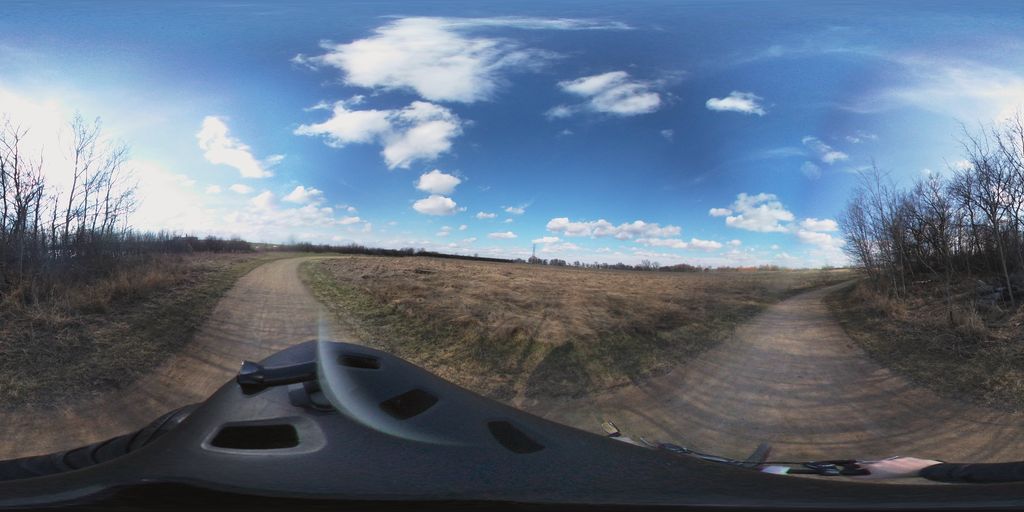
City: saskatoon